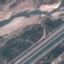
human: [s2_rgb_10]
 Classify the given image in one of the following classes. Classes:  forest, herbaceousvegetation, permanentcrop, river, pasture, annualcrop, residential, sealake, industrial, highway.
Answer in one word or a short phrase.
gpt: Highway